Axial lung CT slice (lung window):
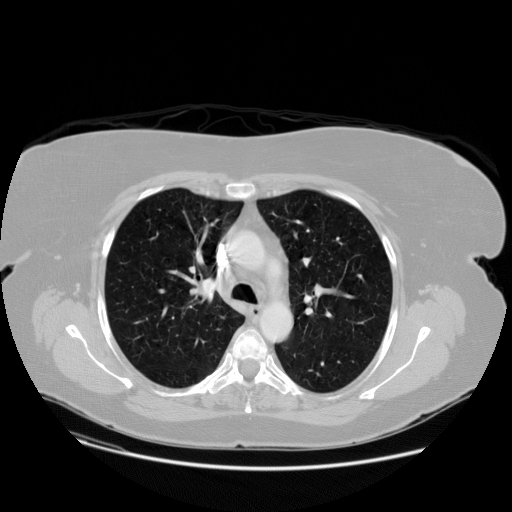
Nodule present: no